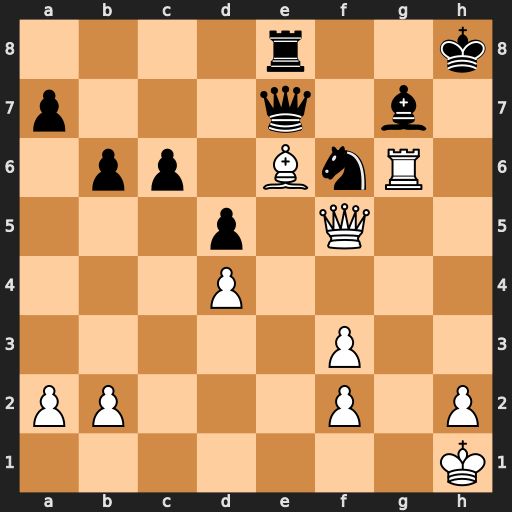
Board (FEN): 4r2k/p3q1b1/1pp1BnR1/3p1Q2/3P4/5P2/PP3P1P/7K
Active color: w
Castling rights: -
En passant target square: -
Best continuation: Qh3+ Nh7 Bf5